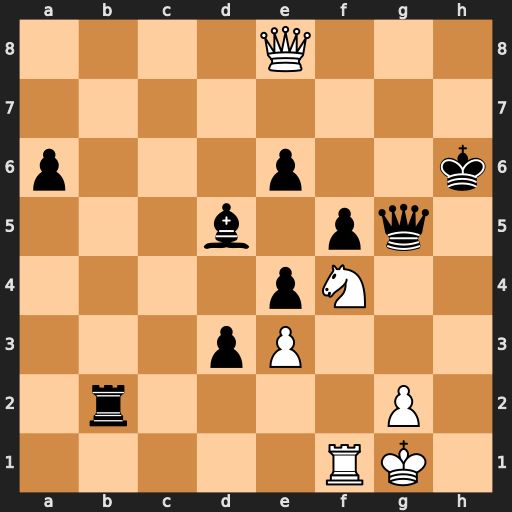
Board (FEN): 4Q3/8/p3p2k/3b1pq1/4pN2/3pP3/1r4P1/5RK1
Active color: w
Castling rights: -
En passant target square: -
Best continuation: Qh8#